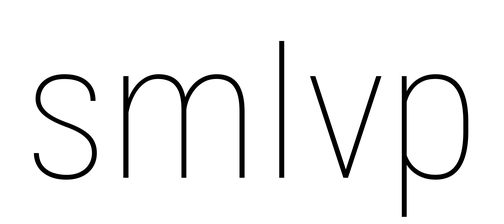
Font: Roboto_Condensed_Thin